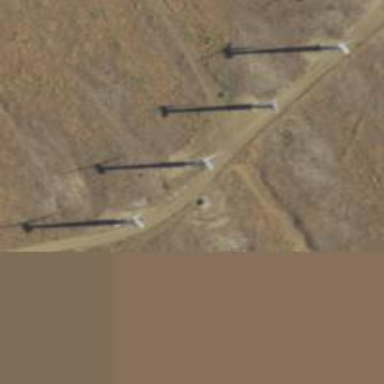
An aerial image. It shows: Wind turbine power generator.